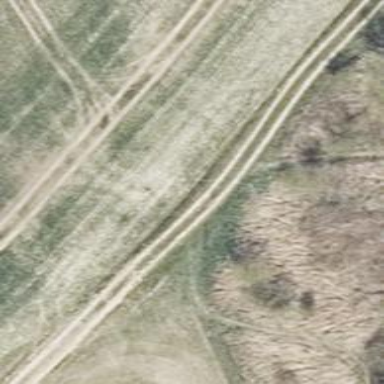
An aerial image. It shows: Dirt track road with grade 4 tracktype.